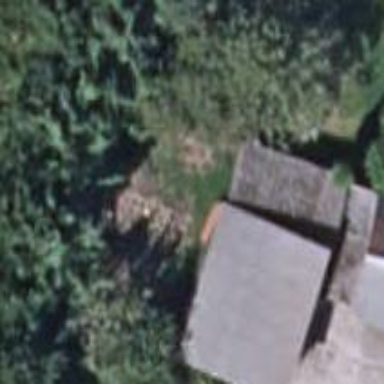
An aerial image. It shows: Shed.